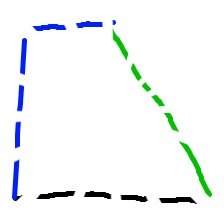
Shape: trapezoid